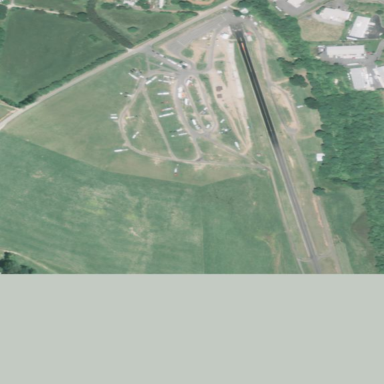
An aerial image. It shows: Raceway for motor sports.